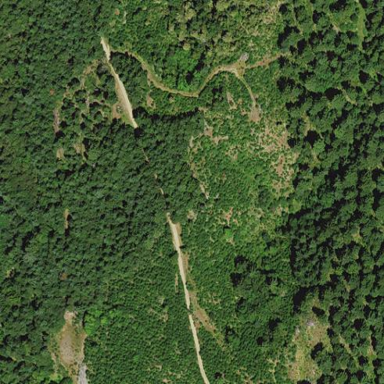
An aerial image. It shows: Forest area.